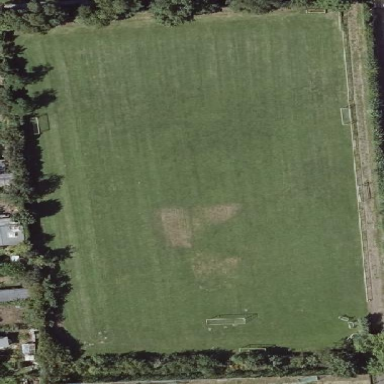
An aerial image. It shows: Grassy pitch for various sports activities.